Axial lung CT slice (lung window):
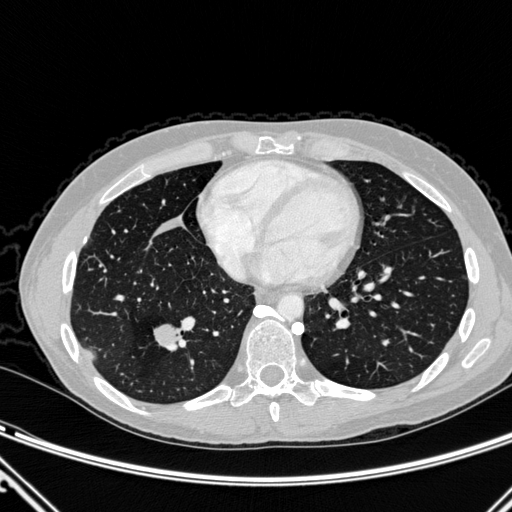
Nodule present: yes
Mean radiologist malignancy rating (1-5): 4.25